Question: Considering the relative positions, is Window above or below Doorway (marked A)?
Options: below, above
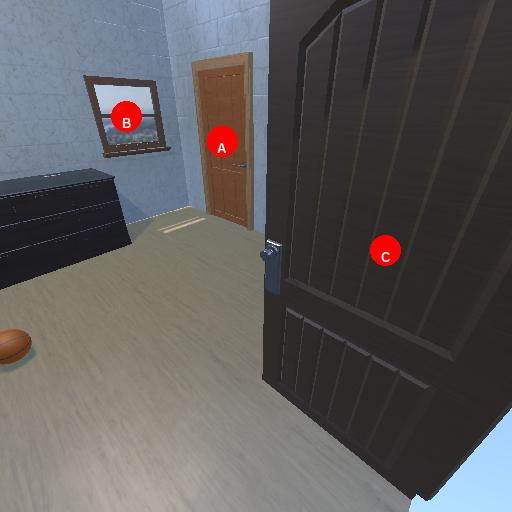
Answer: below